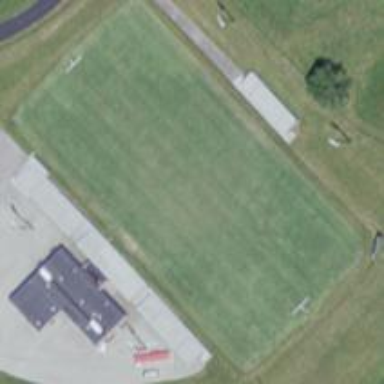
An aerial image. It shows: Artificial turf pitch used for leisure activities.